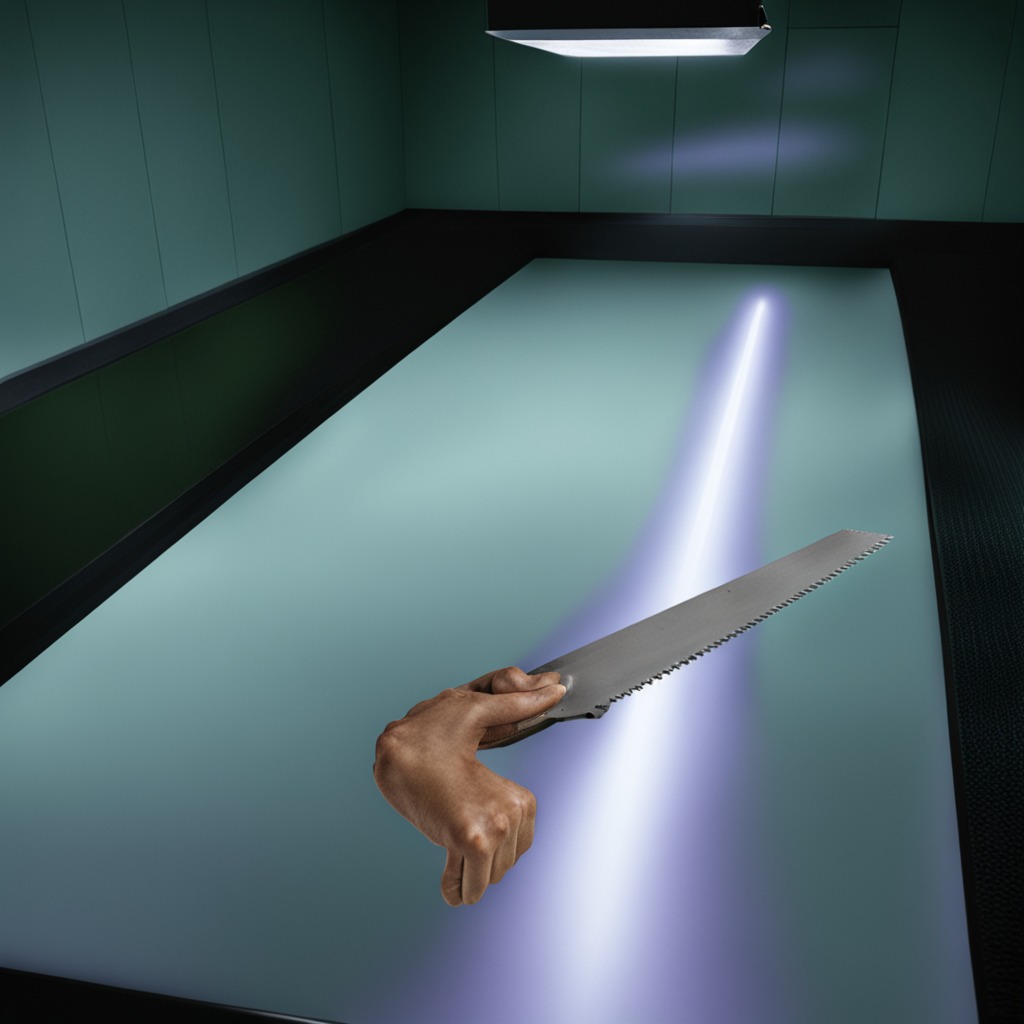
A metal saw is lying on the table.